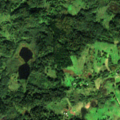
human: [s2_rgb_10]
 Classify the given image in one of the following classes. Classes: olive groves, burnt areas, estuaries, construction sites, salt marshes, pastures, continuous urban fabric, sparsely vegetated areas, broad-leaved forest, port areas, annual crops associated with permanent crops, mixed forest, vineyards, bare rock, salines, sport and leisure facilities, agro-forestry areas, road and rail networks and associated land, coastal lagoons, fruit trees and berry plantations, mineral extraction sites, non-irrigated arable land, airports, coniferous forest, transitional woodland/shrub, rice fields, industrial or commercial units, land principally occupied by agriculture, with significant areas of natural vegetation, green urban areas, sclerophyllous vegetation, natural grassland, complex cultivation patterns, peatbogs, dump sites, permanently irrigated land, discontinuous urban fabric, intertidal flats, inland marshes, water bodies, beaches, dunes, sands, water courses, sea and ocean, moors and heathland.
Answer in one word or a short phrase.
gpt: complex cultivation patterns, land principally occupied by agriculture, with significant areas of natural vegetation, mixed forest, transitional woodland/shrub